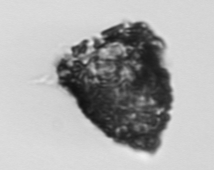
Label: Tintinnopsis